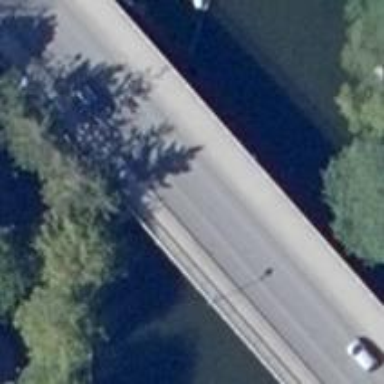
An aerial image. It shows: Primary highway bridge with asphalt surface. It has sidewalks on both sides and separate cycle tracks.